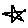
Label: star